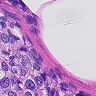
Metastatic tissue present: yes